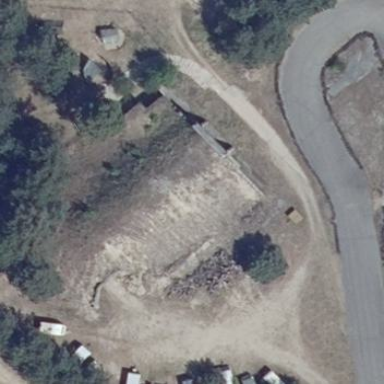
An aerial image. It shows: Military hangar designed as hardened aircraft shelter bunker.